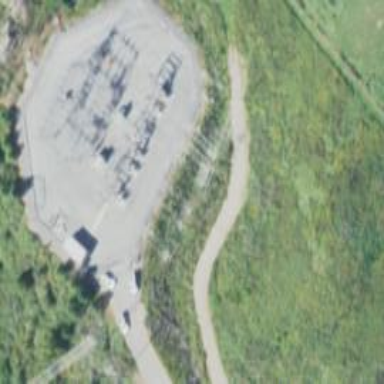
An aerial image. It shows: Distribution level power substation surrounded by fence.